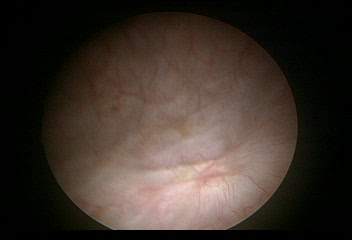
Modality: WLC
Class: Normal mucosa
Bladder cancer association: No